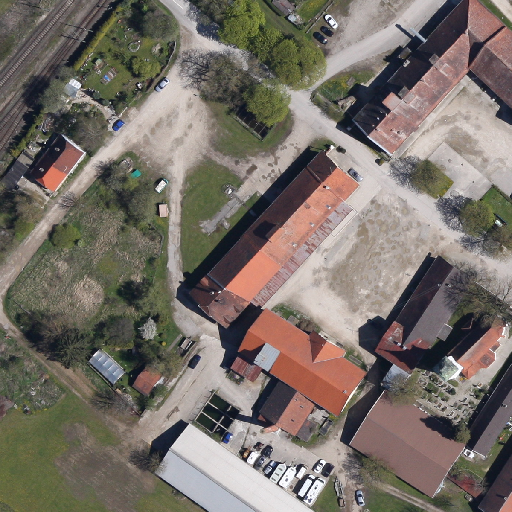
Referring expression: vehicle